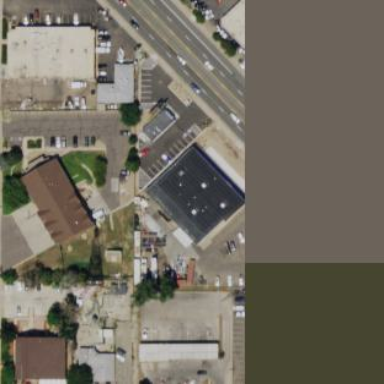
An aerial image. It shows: Retail building that houses motorcycle shop.